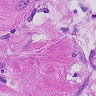
Metastatic tissue present: yes